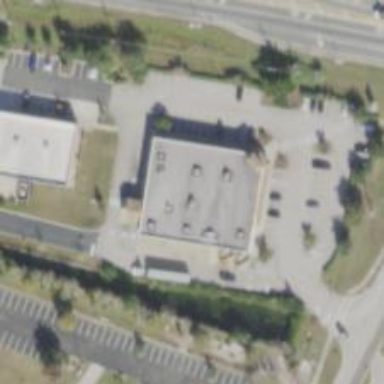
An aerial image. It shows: Pharmacy providing healthcare services.